Field crop: maize
Growth stage: 2
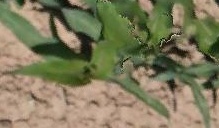
Species: maize